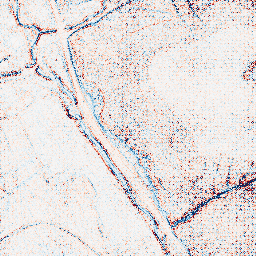
Category: edge_preserving
Decomposition family: bilateral
Decomposition parameters: d: 5
sigma_color: 75
sigma_space: 75
Upsampling method: regularized
Upsampling parameters: scale: 4
lambda_reg: 0.1
Upsampling scale: 4